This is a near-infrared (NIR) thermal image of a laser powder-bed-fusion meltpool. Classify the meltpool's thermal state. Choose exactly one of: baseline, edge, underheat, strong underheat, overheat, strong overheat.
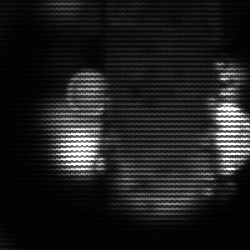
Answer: strong underheat